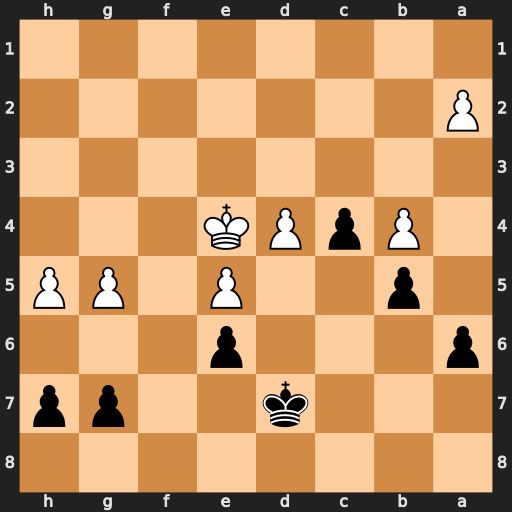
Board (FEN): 8/3k2pp/p3p3/1p2P1PP/1PpPK3/8/P7/8
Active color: b
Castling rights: -
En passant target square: -
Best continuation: Kc6 g6 h6